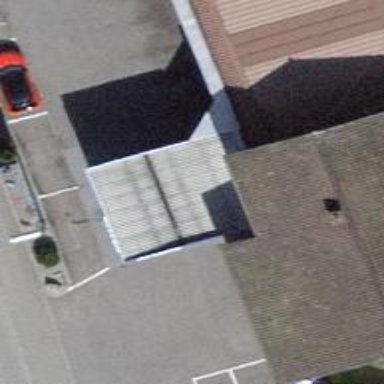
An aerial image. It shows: Fuel station.